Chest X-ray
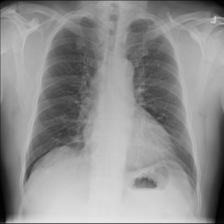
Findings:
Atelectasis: positive
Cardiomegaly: negative
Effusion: negative
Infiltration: negative
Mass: negative
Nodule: negative
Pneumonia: negative
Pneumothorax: negative
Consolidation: negative
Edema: negative
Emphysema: negative
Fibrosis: negative
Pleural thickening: negative
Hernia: negative